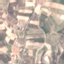
Label: PermanentCrop